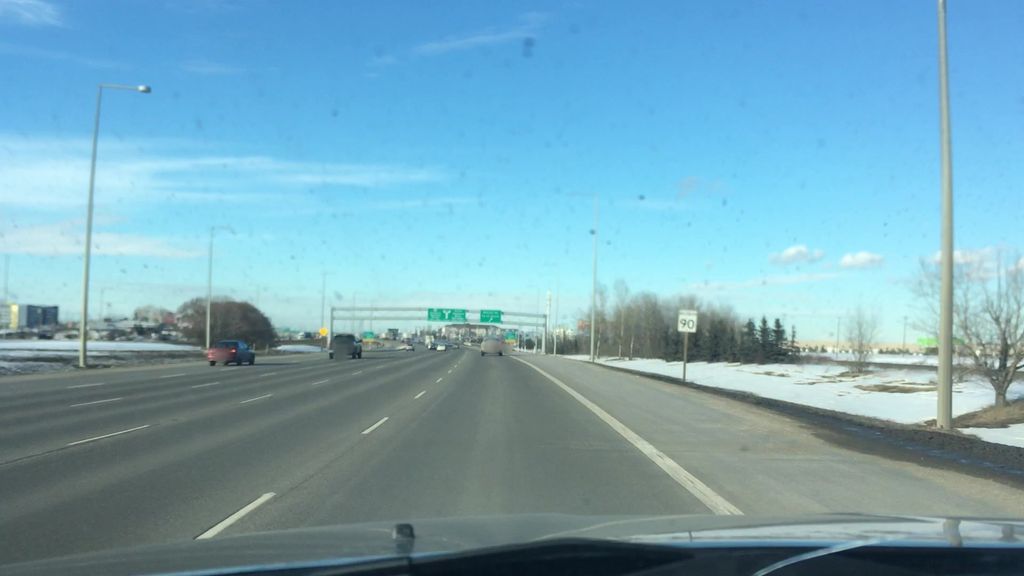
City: edmonton